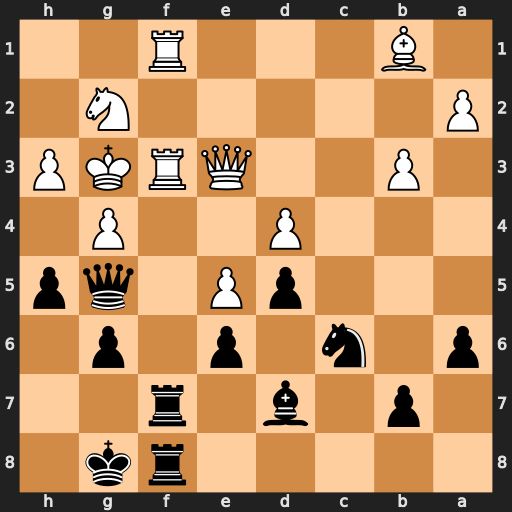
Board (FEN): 5rk1/1p1b1r2/p1n1p1p1/3pP1qp/3P2P1/1P2QRKP/P5N1/1B3R2
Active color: b
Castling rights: -
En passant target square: -
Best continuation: h4+ Nxh4 Qxe3 Rxe3 Rxf1